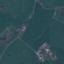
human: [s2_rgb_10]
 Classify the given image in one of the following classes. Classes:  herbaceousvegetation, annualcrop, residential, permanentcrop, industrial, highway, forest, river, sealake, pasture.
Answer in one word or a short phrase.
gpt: Pasture